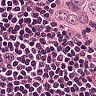
Metastatic tissue present: yes